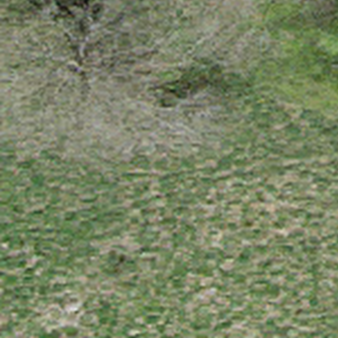
Label: other